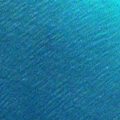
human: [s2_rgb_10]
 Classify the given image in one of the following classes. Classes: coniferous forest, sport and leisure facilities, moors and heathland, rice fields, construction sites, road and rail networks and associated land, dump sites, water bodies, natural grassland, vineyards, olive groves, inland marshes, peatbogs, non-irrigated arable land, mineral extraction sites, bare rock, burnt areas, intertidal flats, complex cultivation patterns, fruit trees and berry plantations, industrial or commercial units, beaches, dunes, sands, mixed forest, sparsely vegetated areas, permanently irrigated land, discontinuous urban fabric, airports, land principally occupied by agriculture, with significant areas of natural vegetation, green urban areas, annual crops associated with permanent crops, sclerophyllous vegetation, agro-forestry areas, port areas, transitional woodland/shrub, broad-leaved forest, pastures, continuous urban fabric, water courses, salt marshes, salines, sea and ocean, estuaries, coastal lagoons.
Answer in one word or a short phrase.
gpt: sea and ocean